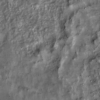
Label: not_dusty